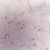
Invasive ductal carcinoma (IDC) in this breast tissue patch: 0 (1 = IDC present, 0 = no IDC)